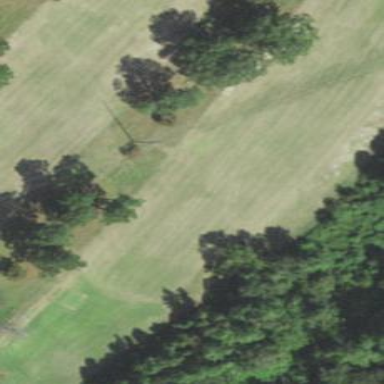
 specifically golf. It features beautiful fairway for golf enthusiasts to enjoy."